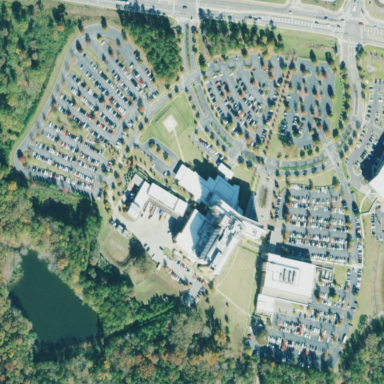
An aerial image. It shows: Hospital providing healthcare services.